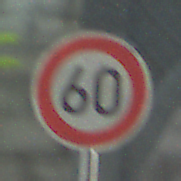
Verkehrszeichen: Geschwindigkeit60
Umgebung: Outdoor, Suburban
Tageszeit: Midday
Wetter: Clear
Licht: Natural
Jahreszeit: NotSpecified
Kontrast: HighContrast